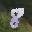
Label: 8